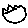
Label: cloud